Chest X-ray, AP view. Patient: 53 years old, sex M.
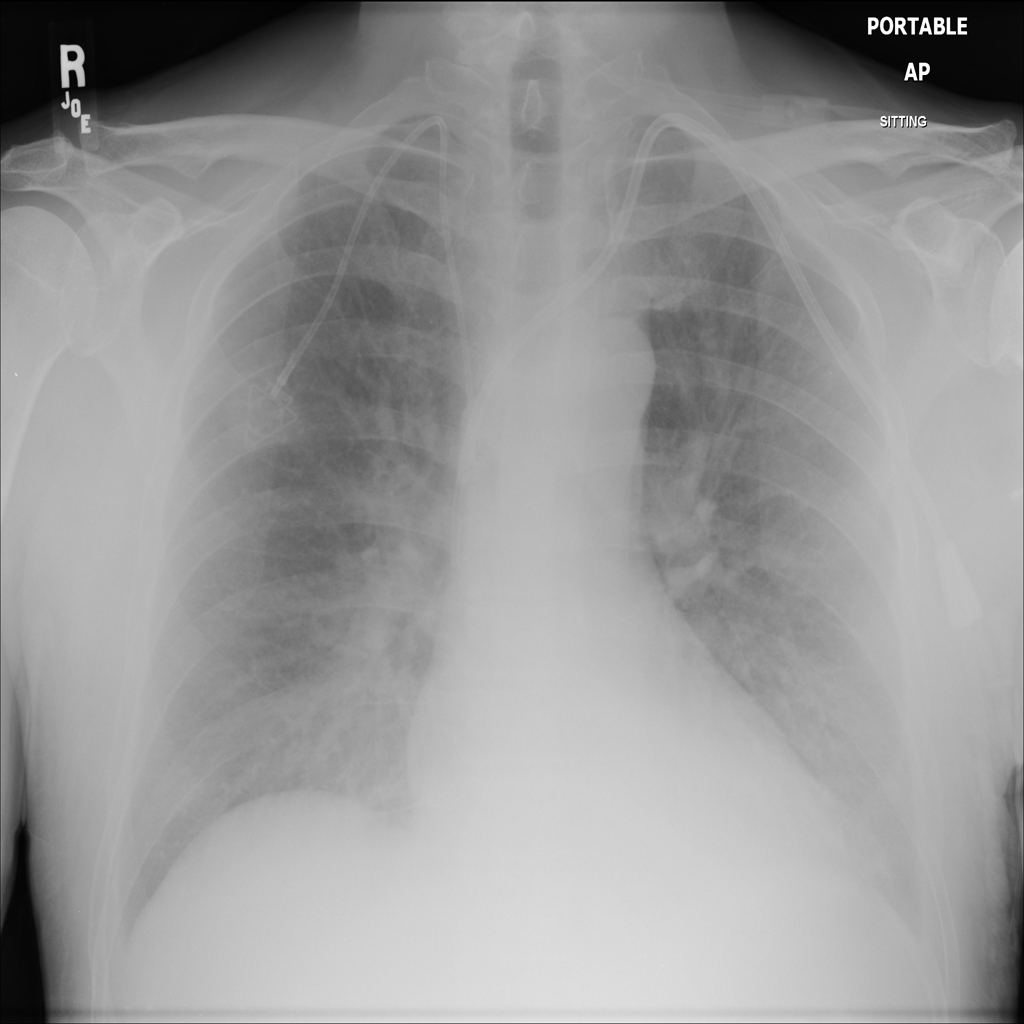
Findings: Edema, Infiltration